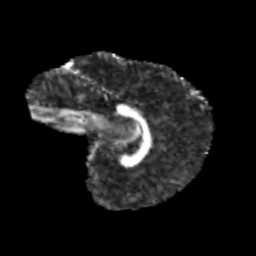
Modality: FA
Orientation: sagittal
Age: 10
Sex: male
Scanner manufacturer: siemens
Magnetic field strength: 3 T
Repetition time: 3.8 s
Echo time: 0.07 s